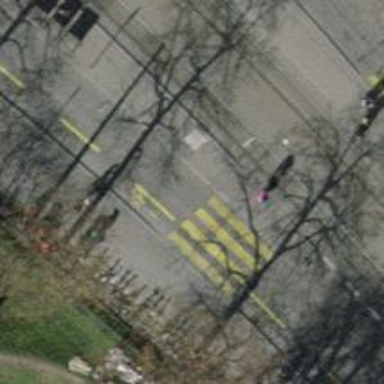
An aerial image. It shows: Tram stop for public transport.